Question: I have use this code to convert PDF file to JPEG images
'''
$im = new Imagick();
$im->setResolution(90,90);
$im->readImage($pdf_file);
$im->setImageFormat('jpeg');
$im->writeImages($save_to,false);
$im->clear();
$im->destroy();
'''
and it work but I have a problem that when there is a text with white background it will not be clear but I don't have this problem when ever I have colored BG.
this image will make every thing clear

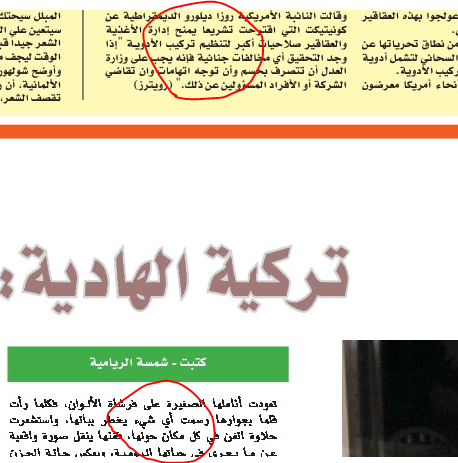
Answer: JPEG compression generates such artefacts on edges where there is big color differences (such as between your black text and your white background). Try to to <URL>
or use another image format for images containing text (such as png)